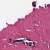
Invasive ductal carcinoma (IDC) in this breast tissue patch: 0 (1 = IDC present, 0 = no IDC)